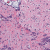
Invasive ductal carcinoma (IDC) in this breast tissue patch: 1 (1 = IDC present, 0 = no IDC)